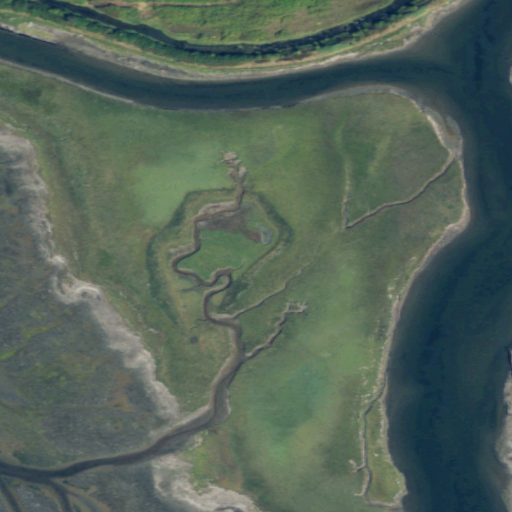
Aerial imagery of island in Washington named Cha-Choo-Sen containing herbaceous wetlands, open water, and barren land